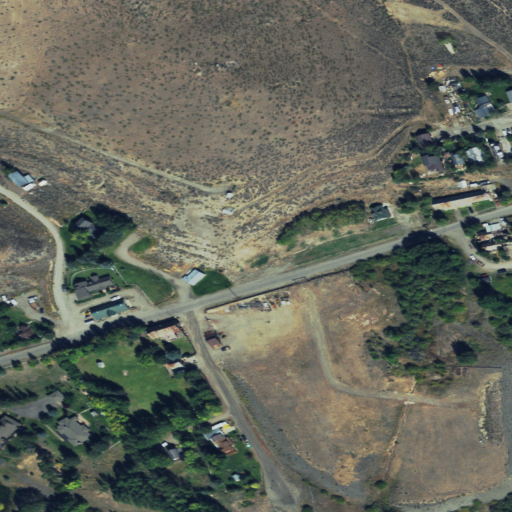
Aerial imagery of valley in Idaho named North Star Gulch containing shrub, evergreen forest, woody wetlands, low intensity development, medium intensity development, open development, barren land, and herbaceous wetlands